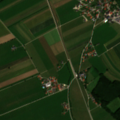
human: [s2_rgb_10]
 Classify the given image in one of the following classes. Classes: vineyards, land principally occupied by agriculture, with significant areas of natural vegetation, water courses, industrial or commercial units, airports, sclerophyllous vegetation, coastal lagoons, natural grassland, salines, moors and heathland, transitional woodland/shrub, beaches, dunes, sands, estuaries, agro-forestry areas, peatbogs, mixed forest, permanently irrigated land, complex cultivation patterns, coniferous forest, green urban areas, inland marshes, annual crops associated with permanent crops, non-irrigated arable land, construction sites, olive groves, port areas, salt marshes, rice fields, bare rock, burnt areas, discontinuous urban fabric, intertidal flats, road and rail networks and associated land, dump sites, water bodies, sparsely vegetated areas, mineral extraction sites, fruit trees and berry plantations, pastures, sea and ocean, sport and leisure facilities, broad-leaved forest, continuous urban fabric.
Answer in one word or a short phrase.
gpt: discontinuous urban fabric, pastures, complex cultivation patterns, land principally occupied by agriculture, with significant areas of natural vegetation